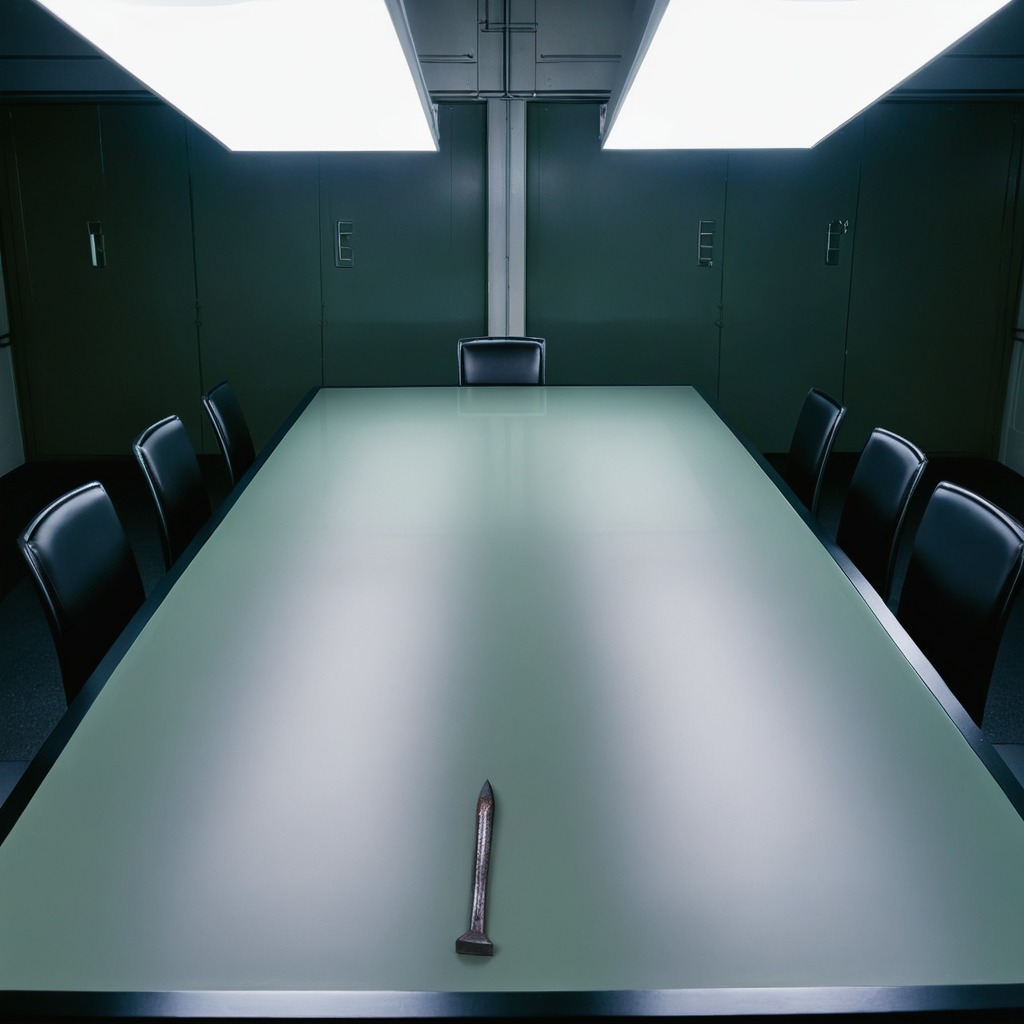
An iron nail lies on a clean empty table in a railway signal maintenance room lit by harsh overhead fluorescents.